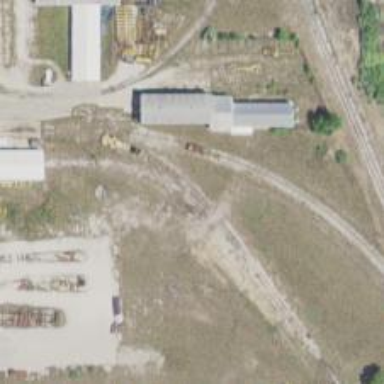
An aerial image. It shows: Railway spur service.